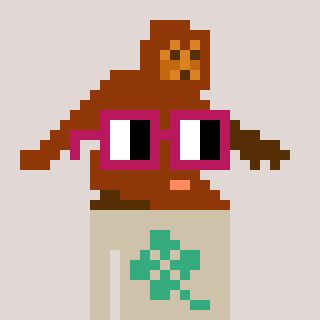
a pixel art character with square dark red glasses, a bigfoot-shaped head and a bege-colored body on a warm background